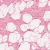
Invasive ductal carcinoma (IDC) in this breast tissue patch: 0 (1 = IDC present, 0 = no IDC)